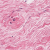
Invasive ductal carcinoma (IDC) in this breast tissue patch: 0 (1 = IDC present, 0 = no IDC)